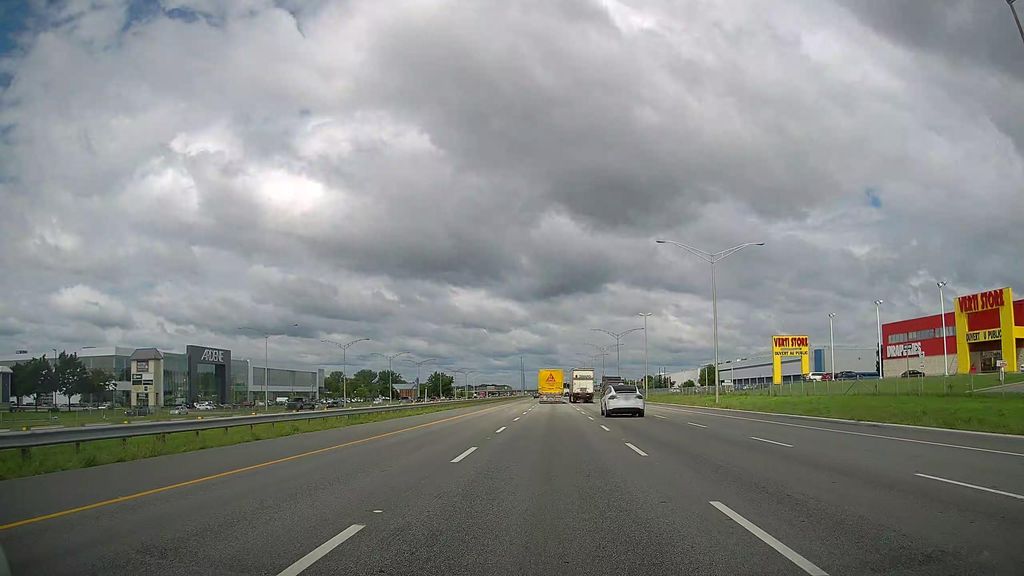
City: montreal